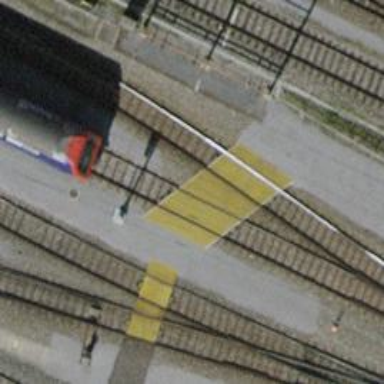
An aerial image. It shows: Single-track electrified railway yard with contact line electrification.